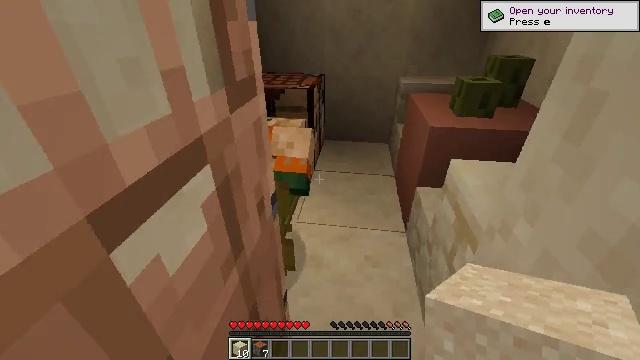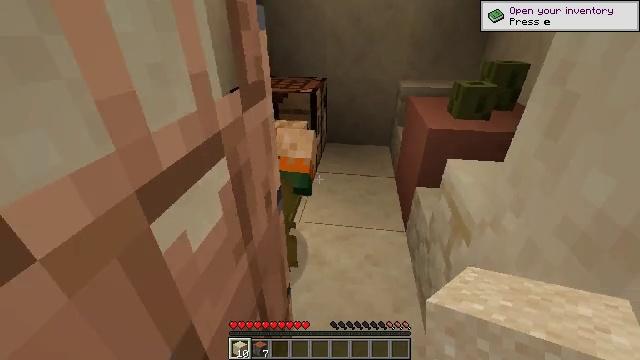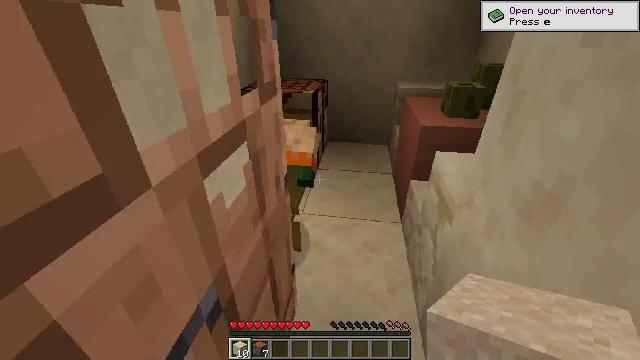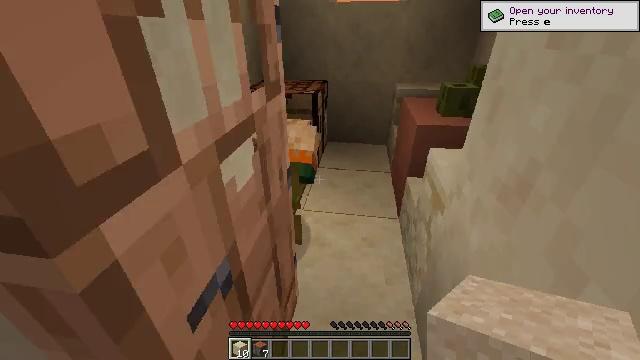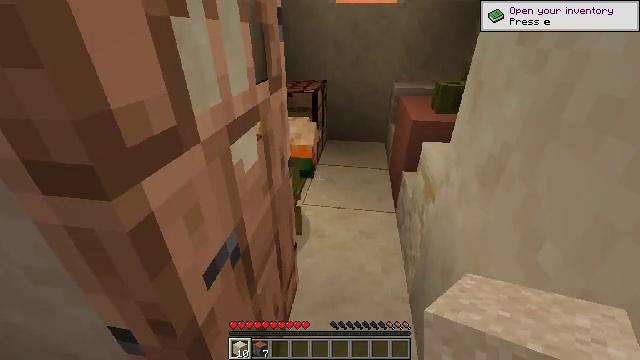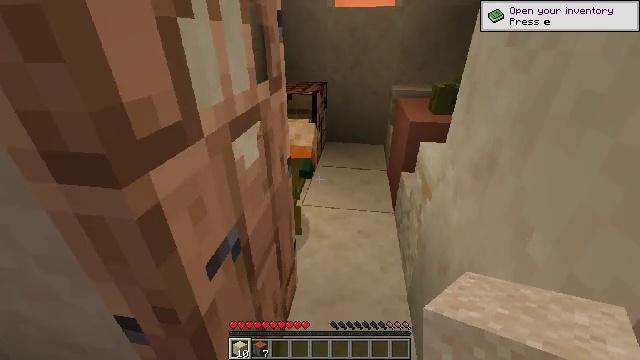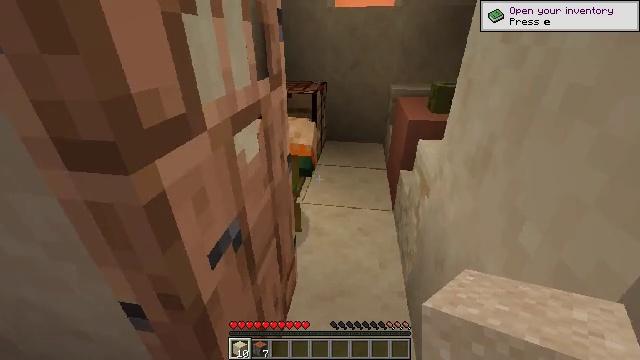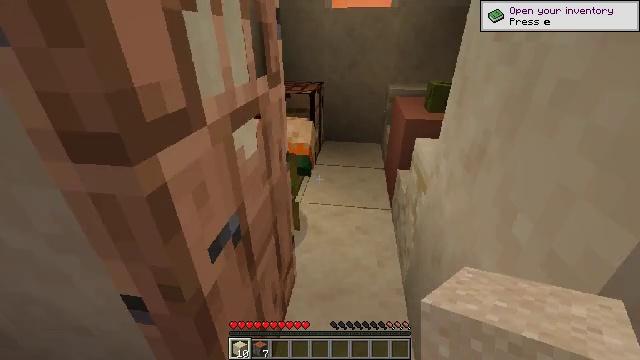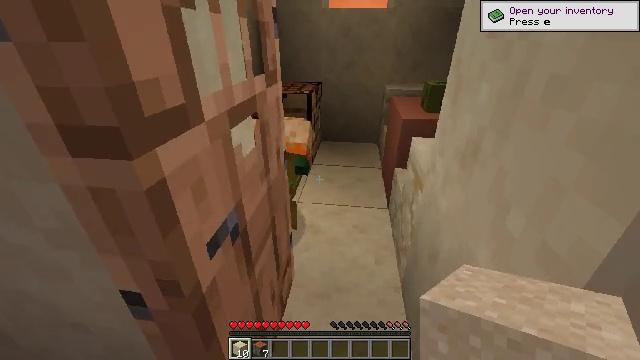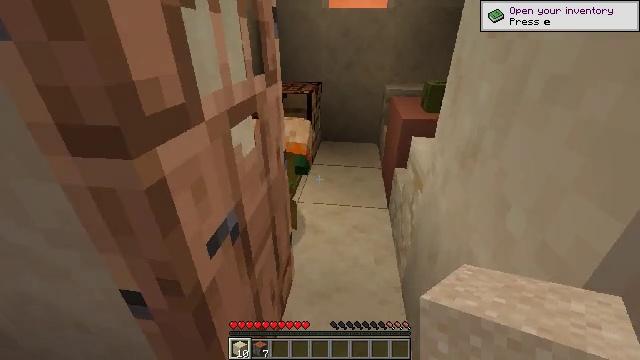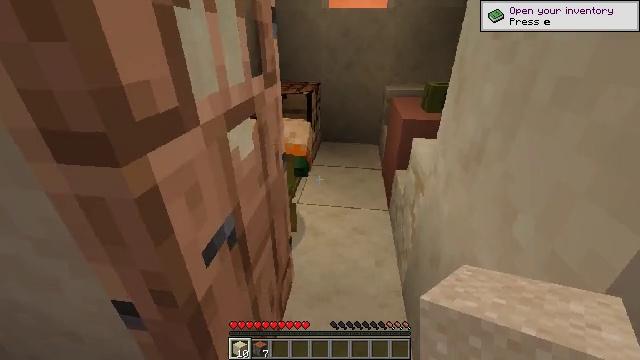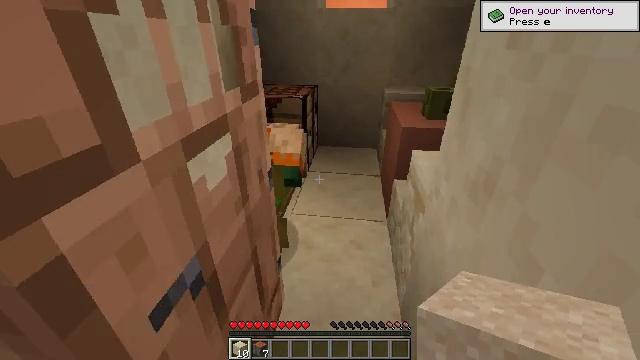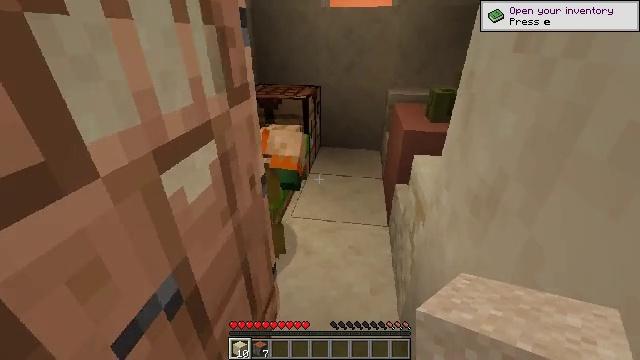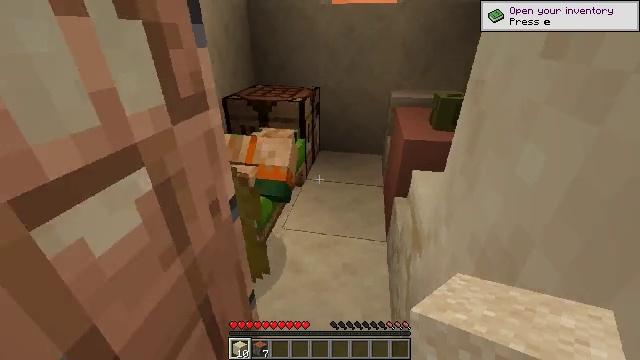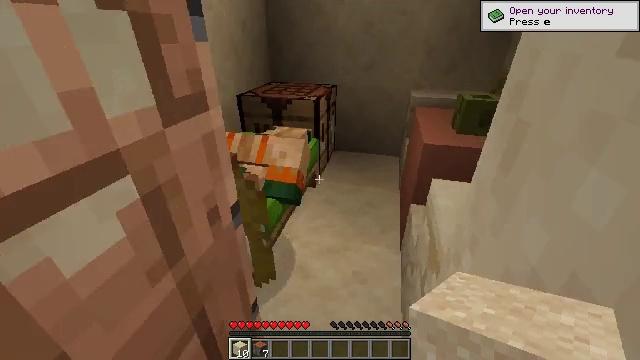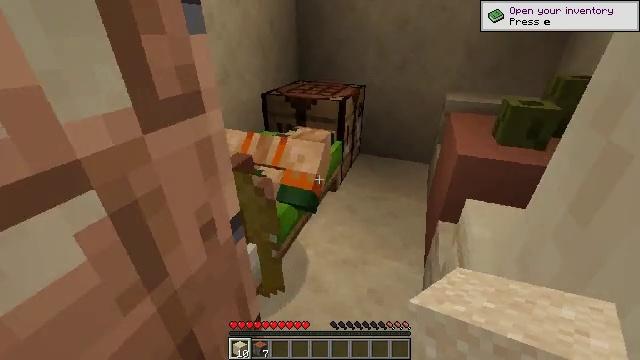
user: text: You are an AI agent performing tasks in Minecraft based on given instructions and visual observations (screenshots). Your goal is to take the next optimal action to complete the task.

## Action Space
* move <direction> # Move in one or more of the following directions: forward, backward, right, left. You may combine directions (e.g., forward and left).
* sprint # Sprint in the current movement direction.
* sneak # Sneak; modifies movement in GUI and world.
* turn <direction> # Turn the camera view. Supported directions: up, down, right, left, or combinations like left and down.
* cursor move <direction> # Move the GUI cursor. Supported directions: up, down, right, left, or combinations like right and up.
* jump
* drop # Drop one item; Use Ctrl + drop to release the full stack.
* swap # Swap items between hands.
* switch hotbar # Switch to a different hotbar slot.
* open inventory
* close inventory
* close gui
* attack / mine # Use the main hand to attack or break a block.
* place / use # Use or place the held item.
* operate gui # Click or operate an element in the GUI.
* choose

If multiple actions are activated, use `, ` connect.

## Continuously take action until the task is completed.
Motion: motion action
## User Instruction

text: Dismantle the jungle door.
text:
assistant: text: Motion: move back
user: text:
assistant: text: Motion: move back
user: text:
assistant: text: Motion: no_op
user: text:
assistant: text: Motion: no_op
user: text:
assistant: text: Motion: no_op
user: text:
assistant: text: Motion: no_op
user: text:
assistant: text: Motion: no_op
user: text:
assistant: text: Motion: no_op
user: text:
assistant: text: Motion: no_op
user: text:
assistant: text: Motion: move forward
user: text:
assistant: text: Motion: move forward and move right
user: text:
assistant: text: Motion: move forward and move right, turn left
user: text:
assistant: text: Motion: move forward and move right, turn left
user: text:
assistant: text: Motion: move forward and move right, turn left
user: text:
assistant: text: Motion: move forward and move right, turn left
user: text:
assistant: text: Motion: move forward, turn left
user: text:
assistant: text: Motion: move forward, turn left
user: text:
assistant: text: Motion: turn left
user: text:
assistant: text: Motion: turn left
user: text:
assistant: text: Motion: turn left
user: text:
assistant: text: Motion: turn left
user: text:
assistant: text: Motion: turn left
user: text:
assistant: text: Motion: no_op
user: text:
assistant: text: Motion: turn left
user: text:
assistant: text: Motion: turn left
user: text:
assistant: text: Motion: turn left
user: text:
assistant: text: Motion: no_op
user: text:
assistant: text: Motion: no_op
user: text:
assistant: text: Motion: move back and move left
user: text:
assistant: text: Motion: move back and move left